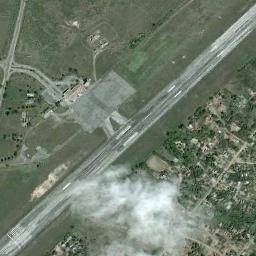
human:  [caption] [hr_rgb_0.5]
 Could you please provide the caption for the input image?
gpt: There is an airport in the middle of the grass next to some trees .

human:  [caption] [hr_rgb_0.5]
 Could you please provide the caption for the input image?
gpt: An airport with a runway and an open area on the lawn and dense residential areas beside .

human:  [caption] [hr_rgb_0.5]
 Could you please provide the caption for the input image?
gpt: This airport has only one runway, And here is a row of planes parked in the open space .

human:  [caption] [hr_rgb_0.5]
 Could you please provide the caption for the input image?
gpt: A complex airport with many runways and buildings is surrounded by a residential area and green farmland with a thin cloud above it .

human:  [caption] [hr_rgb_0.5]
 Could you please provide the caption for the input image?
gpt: The airport runway is flanked by grass .